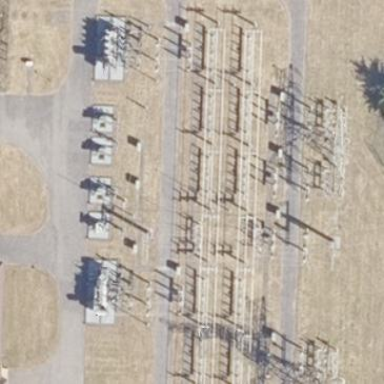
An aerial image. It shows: Outdoor power substation surrounded by fence. The substation is specifically for distribution purposes.